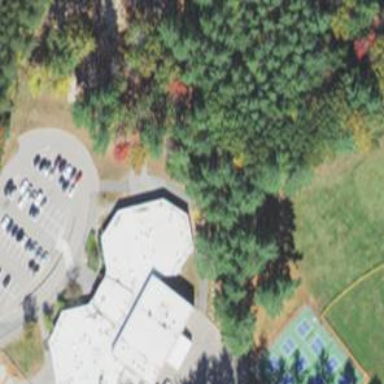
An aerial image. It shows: School building.